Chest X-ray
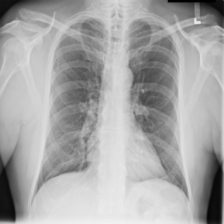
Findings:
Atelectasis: negative
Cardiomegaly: negative
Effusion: negative
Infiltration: negative
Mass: negative
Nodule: negative
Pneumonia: negative
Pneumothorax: negative
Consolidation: negative
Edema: negative
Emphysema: negative
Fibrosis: negative
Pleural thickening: negative
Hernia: negative